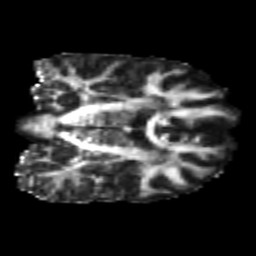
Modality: FA
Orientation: coronal
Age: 24
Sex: female
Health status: healthy
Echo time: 0.074 s